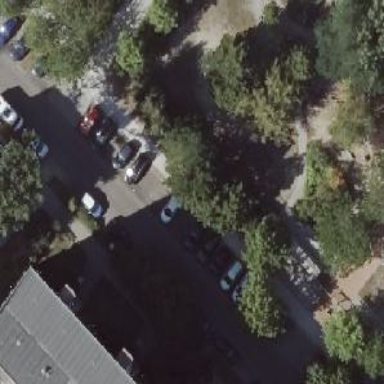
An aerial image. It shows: Street-side residential parking area.